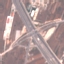
Label: Highway